Question: PFA screenshot
The widget below symbol 'G' with three options "All", "Web", "Apps"..Whats the name of the widget?.
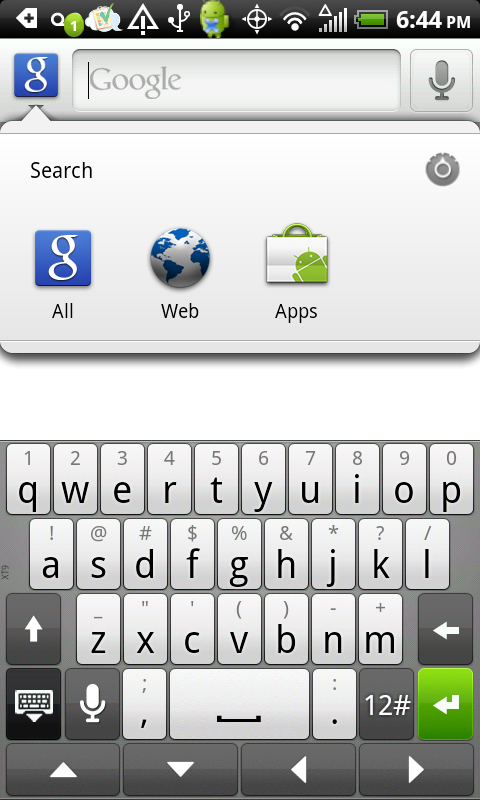
Answer: You might want to check <URL> which says it is the Quick Action Dialog.